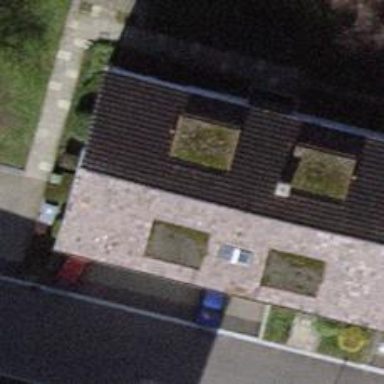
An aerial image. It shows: Terrace building.